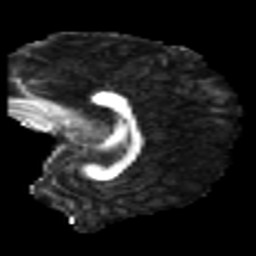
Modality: FA
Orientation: sagittal
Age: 37
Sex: male
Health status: healthy
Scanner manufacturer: philips
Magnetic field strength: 3 T
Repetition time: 10.365 s
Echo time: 0.0712 s